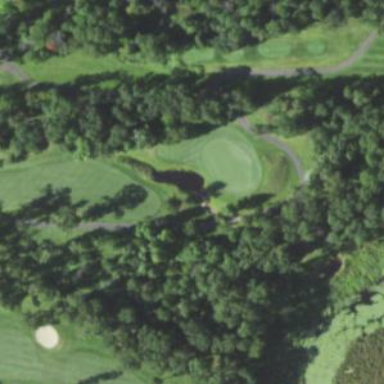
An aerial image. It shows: Water hazard in golf course. The hazard is natural water feature.